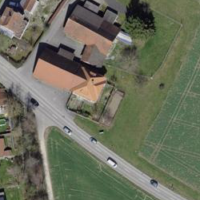
EUNIS habitat code: 52
Species observed at this site:
Potentilla recta